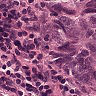
Metastatic tissue present: yes